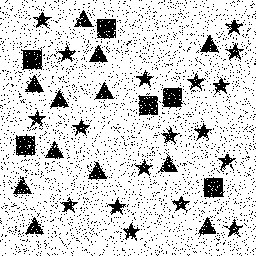
Squares: 6
Triangles: 12
Stars: 18
Total shapes: 36